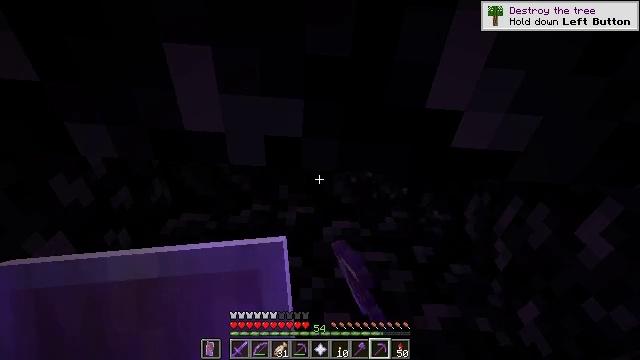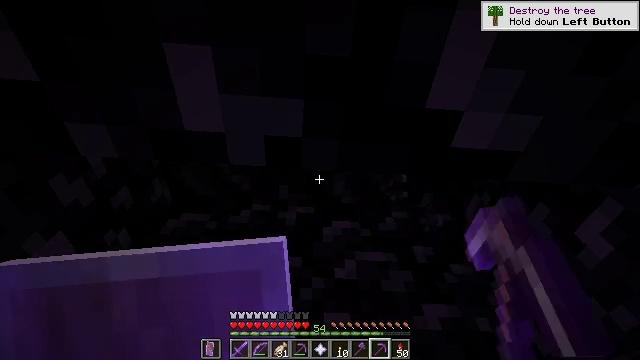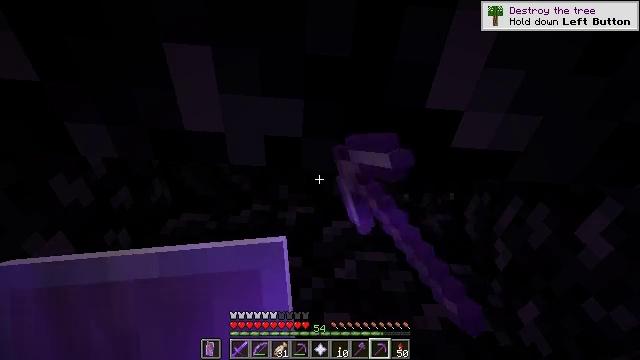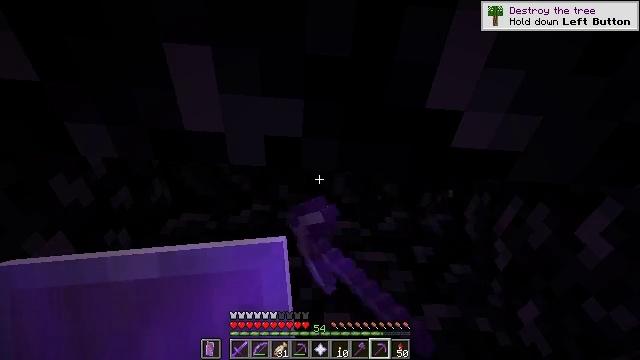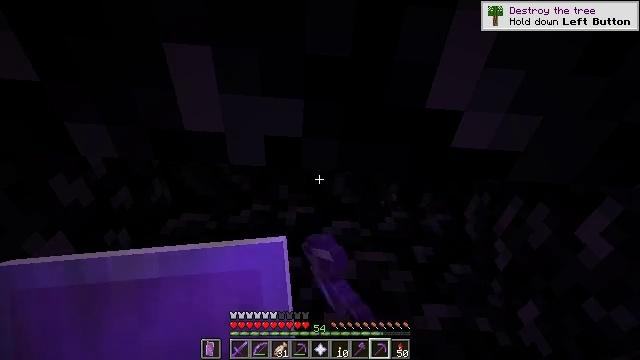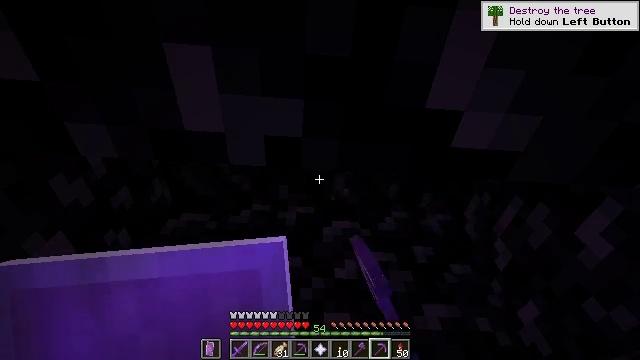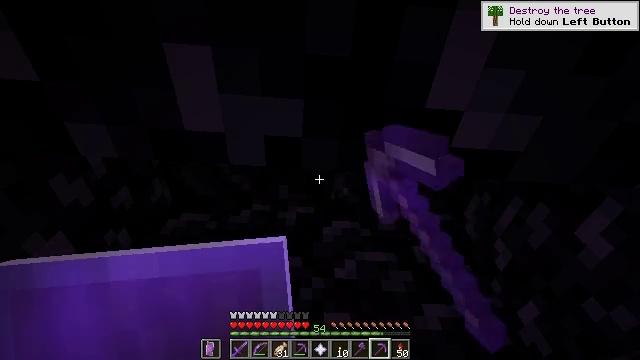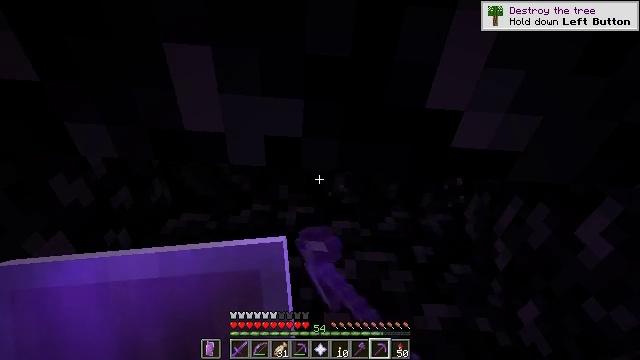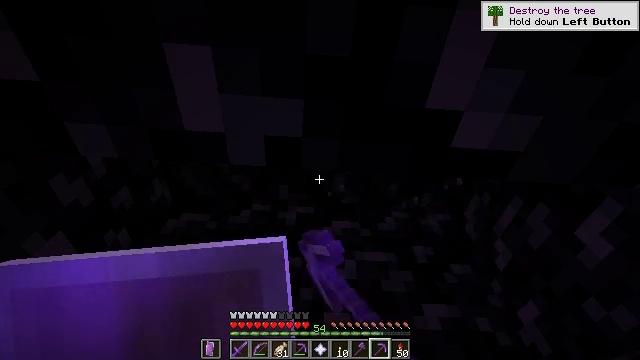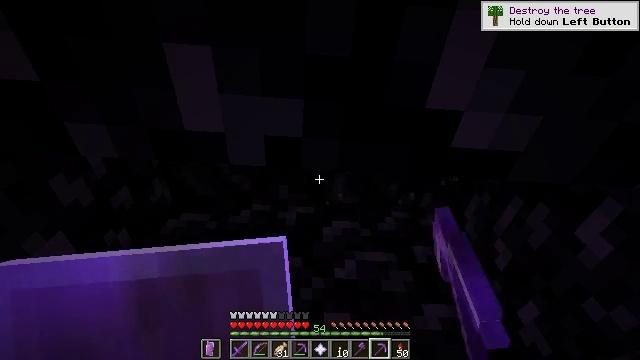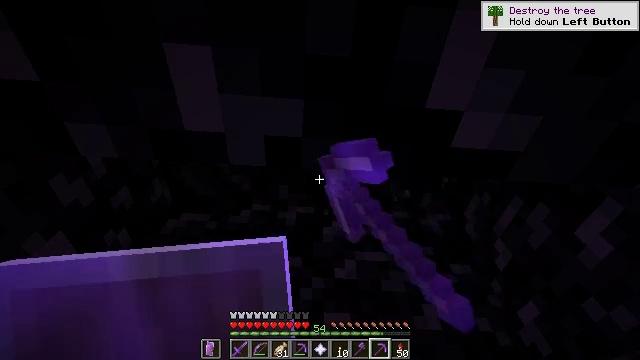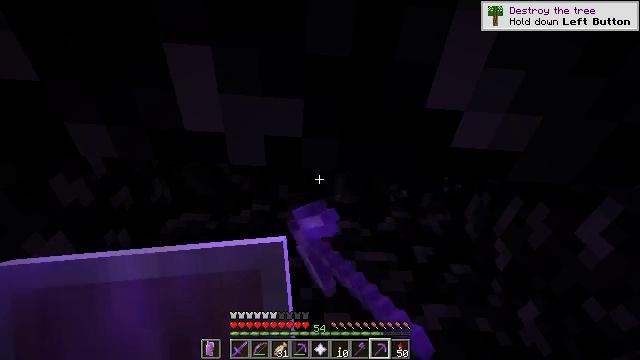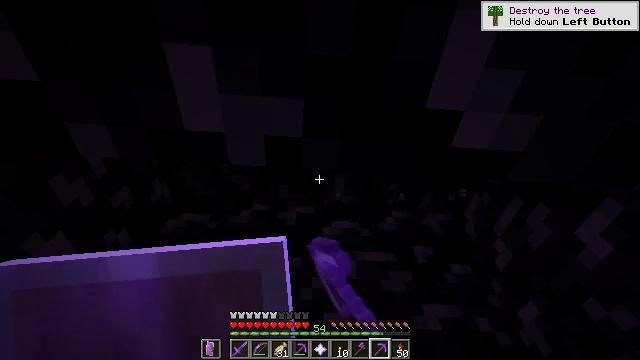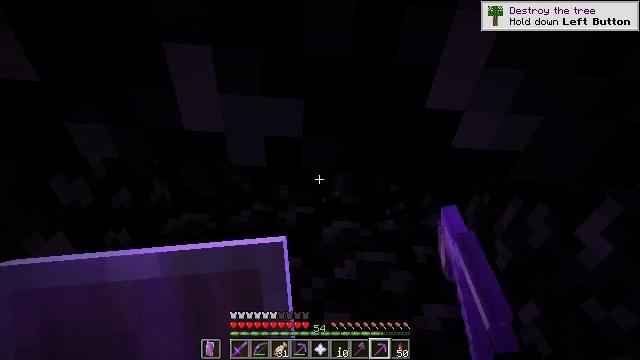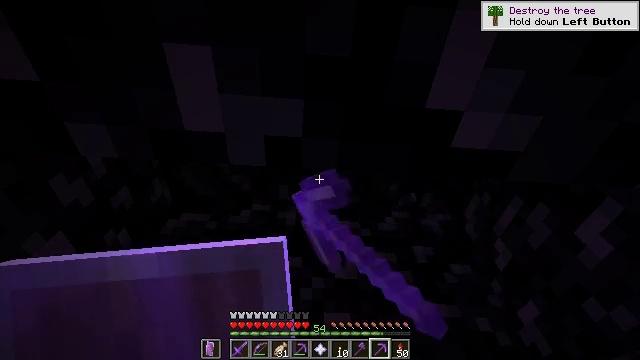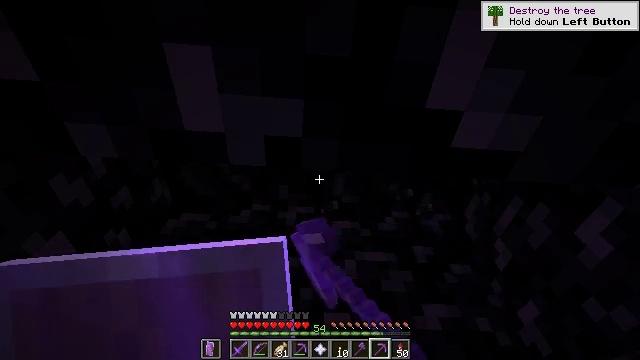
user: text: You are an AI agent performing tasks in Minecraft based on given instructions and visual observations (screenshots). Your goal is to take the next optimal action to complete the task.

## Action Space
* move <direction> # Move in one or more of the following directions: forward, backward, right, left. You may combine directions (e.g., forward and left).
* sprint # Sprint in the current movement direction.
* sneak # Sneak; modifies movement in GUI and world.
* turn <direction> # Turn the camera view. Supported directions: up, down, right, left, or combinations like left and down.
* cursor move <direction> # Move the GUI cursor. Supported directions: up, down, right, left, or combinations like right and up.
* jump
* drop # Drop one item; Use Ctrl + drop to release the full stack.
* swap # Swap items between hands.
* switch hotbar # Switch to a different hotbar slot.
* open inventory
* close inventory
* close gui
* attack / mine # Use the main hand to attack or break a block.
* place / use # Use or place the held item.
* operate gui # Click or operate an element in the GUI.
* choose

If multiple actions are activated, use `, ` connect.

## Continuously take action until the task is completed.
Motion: motion action
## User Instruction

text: Gather obsidian from a lava source.
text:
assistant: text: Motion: attack / mine
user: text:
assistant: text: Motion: attack / mine
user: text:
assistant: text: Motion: attack / mine
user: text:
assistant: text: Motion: attack / mine
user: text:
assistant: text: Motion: attack / mine
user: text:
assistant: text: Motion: attack / mine
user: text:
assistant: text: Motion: attack / mine
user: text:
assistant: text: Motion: attack / mine
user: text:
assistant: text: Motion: attack / mine
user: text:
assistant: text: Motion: attack / mine
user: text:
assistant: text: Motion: attack / mine
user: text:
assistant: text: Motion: attack / mine
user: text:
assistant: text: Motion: attack / mine
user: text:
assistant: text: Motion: attack / mine
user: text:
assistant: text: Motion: attack / mine
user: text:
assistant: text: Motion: turn up, attack / mine
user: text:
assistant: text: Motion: attack / mine
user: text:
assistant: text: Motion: attack / mine
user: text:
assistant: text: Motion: attack / mine
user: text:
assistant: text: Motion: attack / mine
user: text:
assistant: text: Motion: turn up, attack / mine
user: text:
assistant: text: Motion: attack / mine
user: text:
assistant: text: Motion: attack / mine
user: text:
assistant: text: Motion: attack / mine
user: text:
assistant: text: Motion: attack / mine
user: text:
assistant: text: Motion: attack / mine
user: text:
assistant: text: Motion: attack / mine
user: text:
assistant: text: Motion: attack / mine
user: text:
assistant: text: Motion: attack / mine
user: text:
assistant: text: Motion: attack / mine